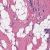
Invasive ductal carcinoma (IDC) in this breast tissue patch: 1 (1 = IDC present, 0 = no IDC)